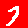
Digit: 7